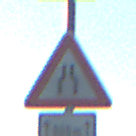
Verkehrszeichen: VerengteFahrbahn
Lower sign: LaengeEinerStrecke1
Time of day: MorningAfternoon
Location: Outdoor (RoadRail)
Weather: Clear
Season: NotSpecified
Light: Natural